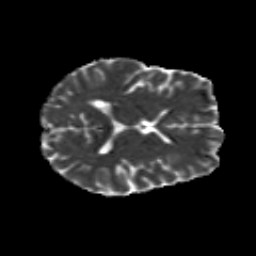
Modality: MD
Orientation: axial
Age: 25
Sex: male
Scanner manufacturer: siemens
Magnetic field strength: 3 T
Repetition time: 8.8 s
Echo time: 0.085 s